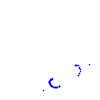
Particle: proton